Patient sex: F
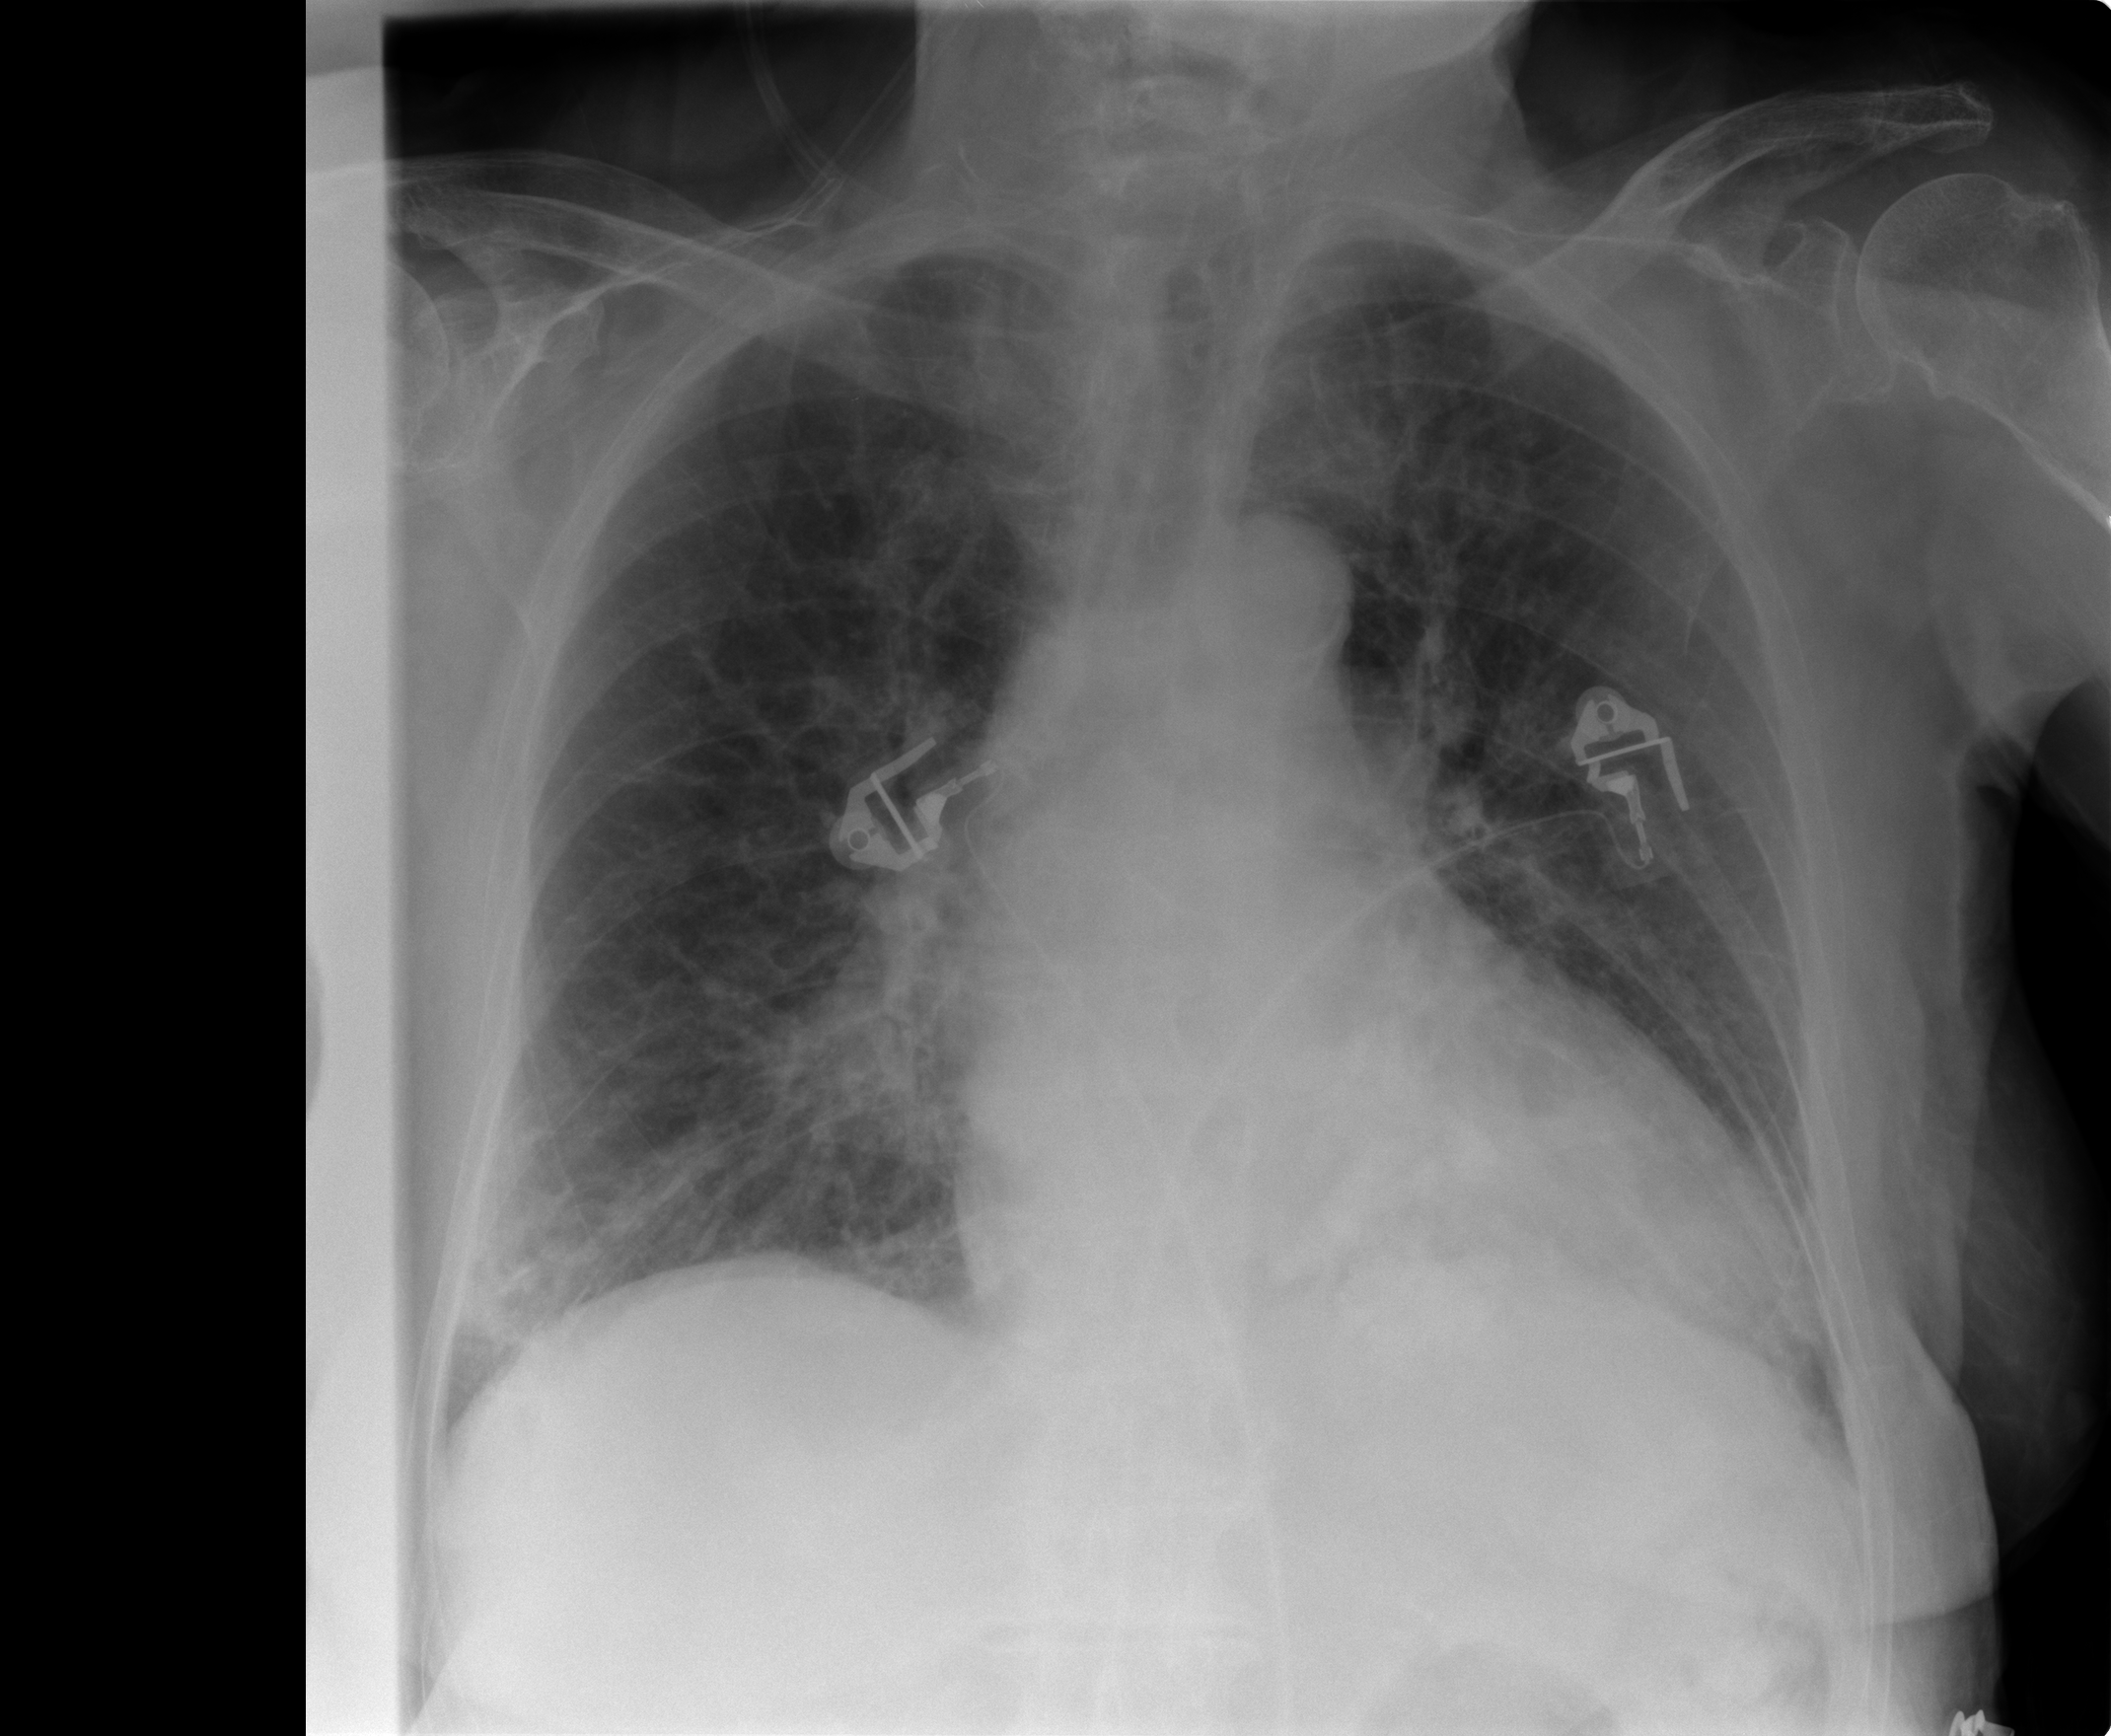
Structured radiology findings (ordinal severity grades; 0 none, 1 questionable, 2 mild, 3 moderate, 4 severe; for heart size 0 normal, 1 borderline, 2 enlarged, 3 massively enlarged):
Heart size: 2
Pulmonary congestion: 2
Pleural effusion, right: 0
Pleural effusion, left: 1
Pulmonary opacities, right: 2
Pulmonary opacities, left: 2
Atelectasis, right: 2
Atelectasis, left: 2